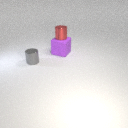
large purple rubber cube below small red metal cylinder